Question:
I want to create two fragments in my activity. One shown in the lower part of the image is used to show the preview image of the content and the content is the detail view of the same.
The detail view should be horizontally swipable and centrally locked. I am going to provide the data through a array list and the detail view has a edit text which should be able to change the data in array list. If I use HorizontallScrollView, I will need to add one detail layout for each detail view with costly R... calls in a for loop and I don't know how will I change the data set because I don't know how will I know the position of the edit text.
I don't know if implementing View pager will be of performance improvement or resource intense. Also how to get the position of edit text in that.
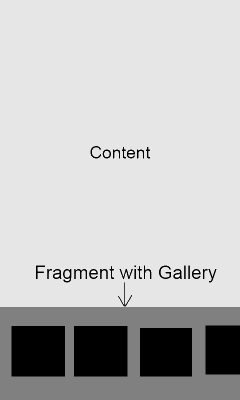
Answer: I tried both the approaches and found that using ViewPager is more efficient as my pages use more memory which is not recycled in Horizontal scroll view